Question: I am building a demo drawing application. I am using to collect my points and adding them to a . To stroke the path, I override DrawRect, add the path to the context and stroke the path:
'''
override func drawRect(rect: CGRect) {
self.backgroundColor?.set()
UIRectFill(rect)
let context : CGContextRef = UIGraphicsGetCurrentContext()
for line in pathArray {
CGContextAddPath(context, line.structPath)
CGContextSetLineWidth(context, line.structLineWidth)
CGContextSetStrokeColorWithColor(context, line.structLineColor.CGColor)
CGContextSetAlpha(context, lineOpacity)
}
CGContextSetLineCap(context, kCGLineCapRound)
CGContextStrokePath(context)
self.empty = false
}
override func touchesBegan(touches: Set<UITouch>, withEvent event: UIEvent?) {
if let touch = touches.first as UITouch! {
previousPoint = touch.previousLocationInView(self)
previousPreviousPoint = touch.previousLocationInView(self)
currentPoint = touch.locationInView(self)
}
self.touchesMoved(touches, withEvent: event)
}
override func touchesMoved(touches: Set<UITouch>, withEvent event: UIEvent?) {
if let touch = touches.first as UITouch! {
previousPreviousPoint = previousPoint
previousPoint = touch.previousLocationInView(self)
currentPoint = touch.locationInView(self)
let mid1 : CGPoint = getMidPoint(previousPoint, p2: previousPreviousPoint)
let mid2 : CGPoint = getMidPoint(currentPoint, p2: previousPoint)
let subpath : CGMutablePathRef = CGPathCreateMutable()
CGPathMoveToPoint(subpath, nil, mid1.x, mid1.y)
CGPathAddQuadCurveToPoint(subpath, nil, previousPoint.x, previousPoint.y, mid2.x, mid2.y)
let bounds : CGRect = CGPathGetBoundingBox(subpath)
let drawBox : CGRect = CGRectInset(bounds, -2.0 * lineWidth, -2.0 * lineWidth)
let newLine = line(newPath: subpath)
pathArray.append(newLine)
self.setNeedsDisplayInRect(drawBox)
}
}
'''
The above code works as expected, except I am seeing a unexpected result. The "draw box" which gets the bandbox and sets a CGRectInset changes the lineColor of other paths already drawn:

I understand (sort of) why this is happening, but cannot find a solution to this problem. Any suggestions would be most appreciated!
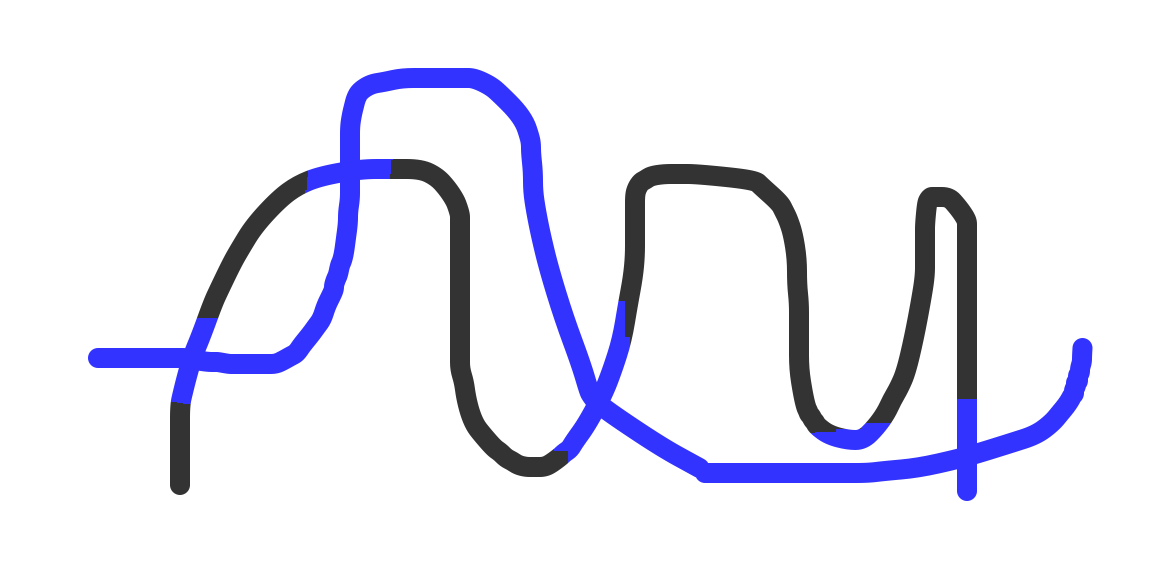
Answer: You want to stroke each path separately, like this:
'''
override func drawRect(rect: CGRect) {
let context : CGContextRef = UIGraphicsGetCurrentContext()
// Set parameters in the context that are the same for all lines
CGContextSetLineCap(context, kCGLineCapRound)
CGContextSetAlpha(context, lineOpacity)
for line in pathArray {
// Set parameters in the context that are specific to this line
CGContextSetLineWidth(context, line.structLineWidth)
CGContextSetStrokeColorWithColor(context, line.structLineColor.CGColor)
// Add the line's path to the context's current path:
CGContextAddPath(context, line.structPath)
// And stroke it.
CGContextStrokePath(context)
// (This has the side effect of clearing the context's current path.)
}
}
'''
The CGContext keeps track of a . Think of it as a 'CGMutablePath' that you don't have direct access to. You can affect it by calling functions like 'CGContextAddPath' or many others.
The CGContext's current path is not actually visible until you tell the context to draw it, by calling a function like 'CGContextStrokePath'. At that time, the context uses the current path and the other values in the context (stroke color, alpha, line width, etc.) to figure out what to draw, and draws it.
Your code was adding each line's path into the current path, so you ended up with the current path containing several disconnected subpaths. Then you called 'CGContextStrokePath' once at the end, and all of those subpaths were drawn using the values of the parameters that you most recently set. So you saw only the last line's width and color.